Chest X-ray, AP view. Patient: 27 years old, sex M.
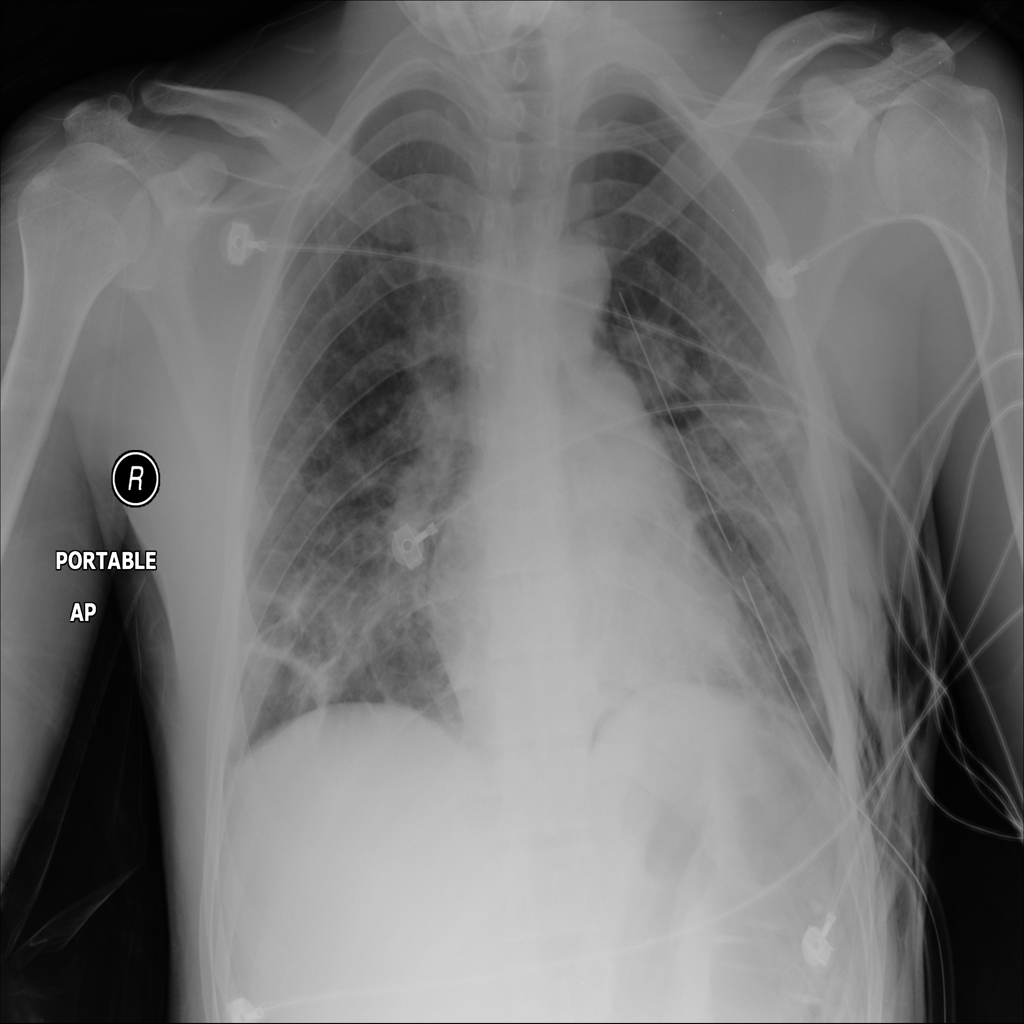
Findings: Pneumothorax